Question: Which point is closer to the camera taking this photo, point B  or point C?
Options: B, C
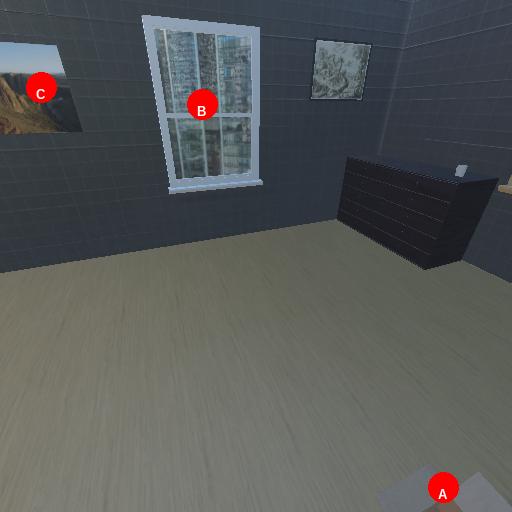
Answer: B